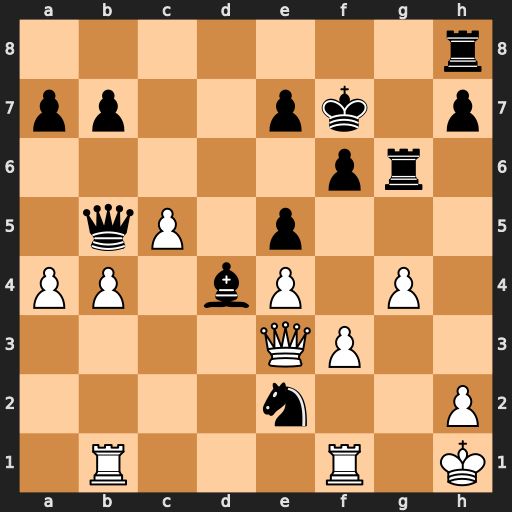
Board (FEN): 7r/pp2pk1p/5pr1/1qP1p3/PP1bP1P1/4QP2/4n2P/1R3R1K
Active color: w
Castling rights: -
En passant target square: -
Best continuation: Qb3+ e6 axb5